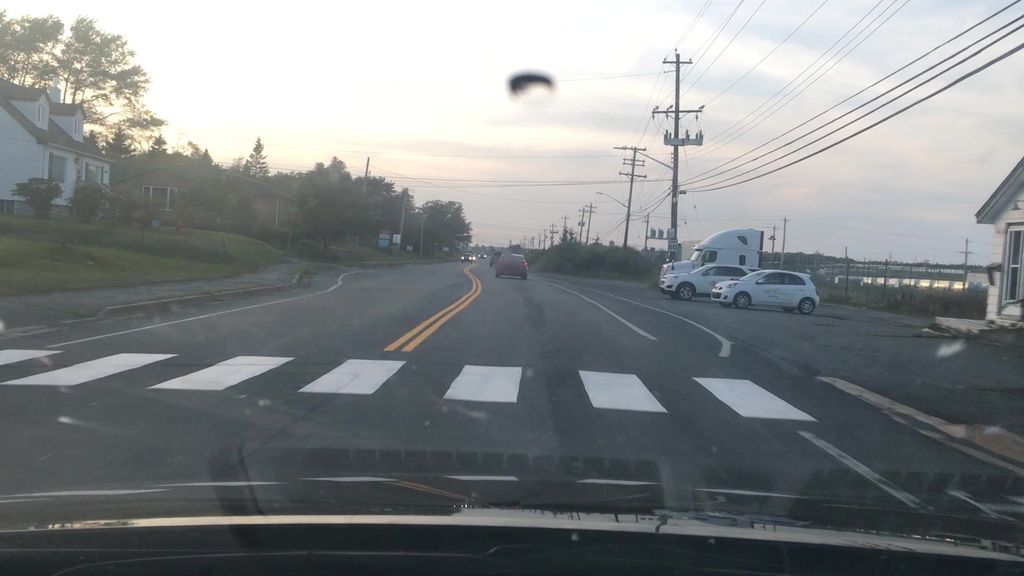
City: halifax